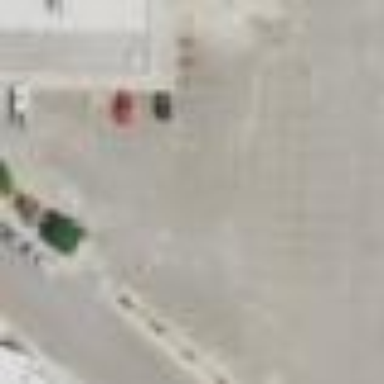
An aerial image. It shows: Parking area.